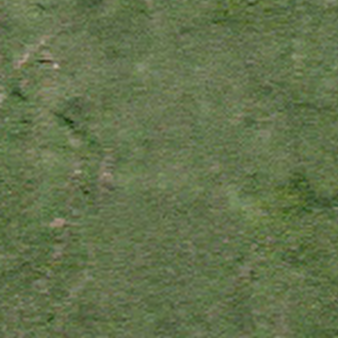
Label: other